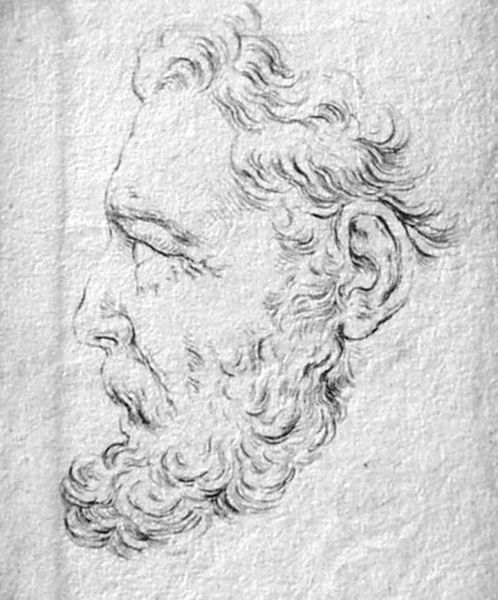
Titel: Verschiedene Köpfe und Figuren (Diverses têtes et figures): Kopf eines bärtigen Mannes im Profil nach links (ohne Hinterkopf)
Künstler: Stefano della Bella
Standort: Karlsruhe
Institution: Staatliche Kunsthalle Karlsruhe
Schlagwörter: blau, kopf, mann, weiß, grau, haar, hell, mund, nase, ohr, profil, schwarz, skizze, stirn, zeichnung, blick, hochformat, alt, bart, schnurrbart, wand, augen, barock, falten, gesicht, mensch, stein, vollbart, bildnis, hals, portrait, porträt, auge, haare, kinn, lippe, locke, locken, renaissance, seitlich, papier, bogen, alter mann, studie, graphik, schattierung, linien, rauh, könig, schnäuzer, ernst, seitenansicht, starr, maler, wange, augenbraue, pofil, tusche, alter, greis, links, kohle, detailliert, schwarz-weiß, schraffur, lockig, seite, strich, dynamik, denker, bleistift, entwurf, nasenloch, nasolabialfalte, stift, ohrmuschel, braue, rau, ohrloch, zeus, mittelalter, struktur, russe, dürer, kopfstudie, knick, nasenflügel, büttenpapier, zeichung, vorzeichnung, leonardo, harr, handzeichnung, knicke, zerknittert, bärtiger, erschrocken, gelockt, angedeutet, bütten, fältchen, starren, physiognomie, tolstoi, denkerstirn, starrer blick, verknittert, aufgen, rpofil, profl, krähenfüße, blick nach links, 1800, lockiger bart, präzise, schnäuzeer, locken schwarz, #braue, linksansicht, studienkopf, hückel